Platform: macOS
Application: Chrome
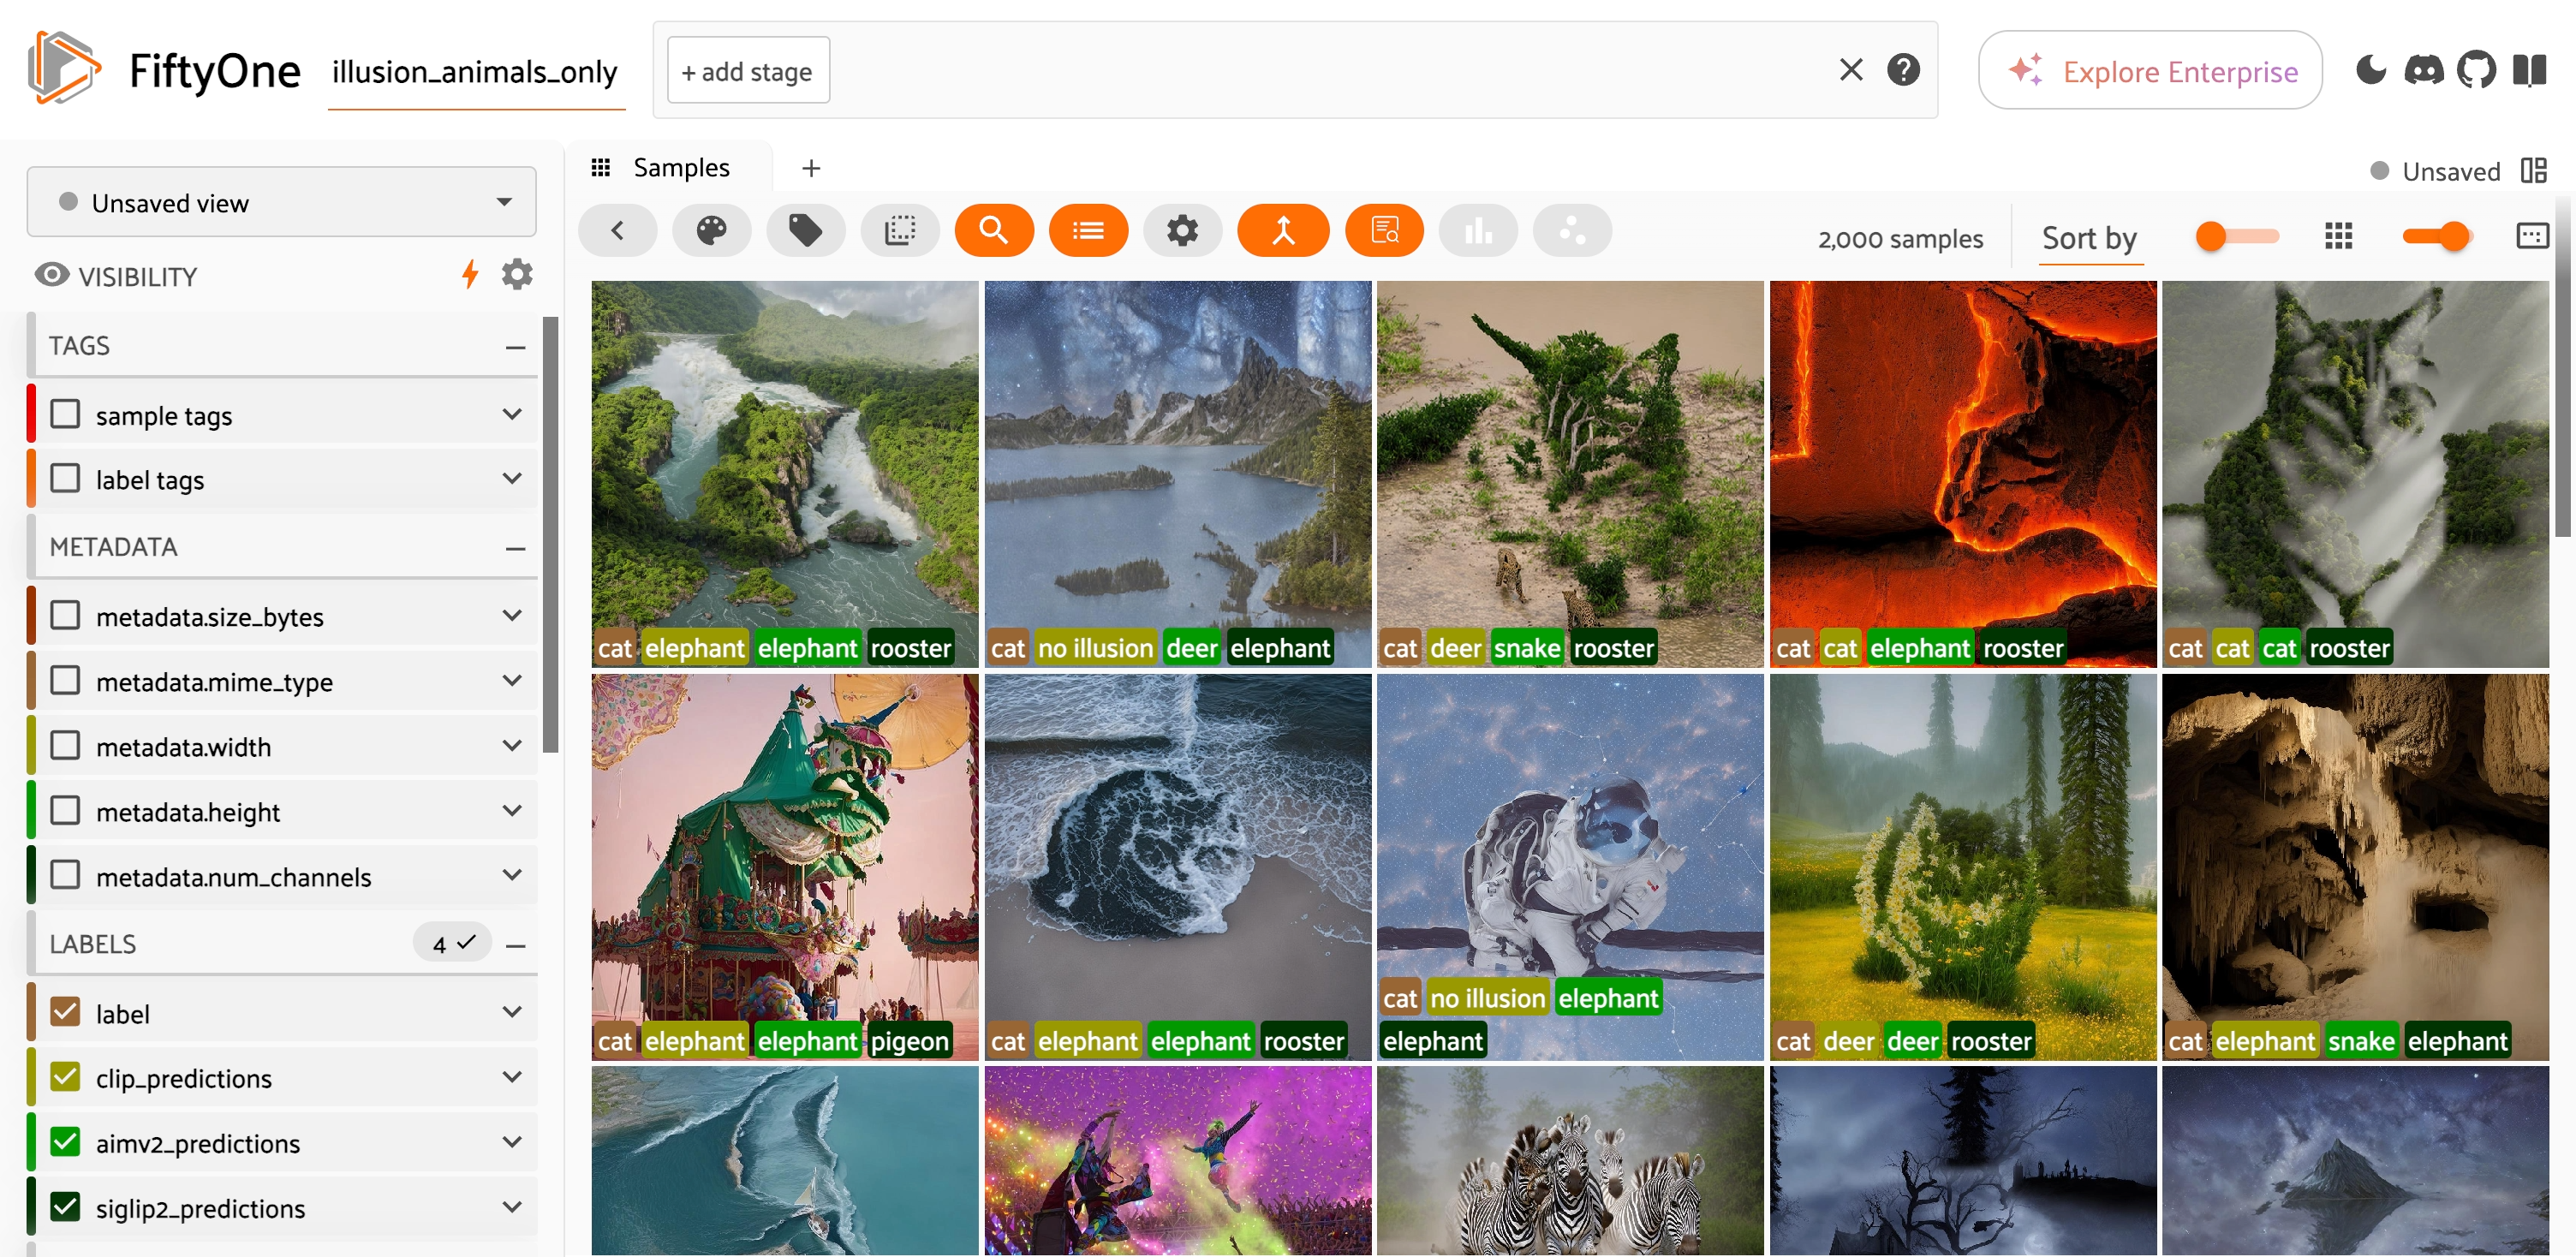
task_description: Show metadata for the height of samples in the samples panel
action_type: click
element_info: Checkbox
steps_since_start: 1